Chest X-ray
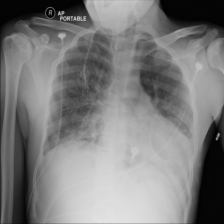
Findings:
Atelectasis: negative
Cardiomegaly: negative
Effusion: negative
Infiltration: positive
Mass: negative
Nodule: negative
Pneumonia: negative
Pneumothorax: negative
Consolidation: negative
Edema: negative
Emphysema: negative
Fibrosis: negative
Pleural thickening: negative
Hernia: negative